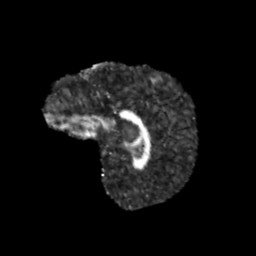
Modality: FA
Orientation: sagittal
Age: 10
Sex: male
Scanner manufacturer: siemens
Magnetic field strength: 3 T
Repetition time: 3.8 s
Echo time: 0.07 s